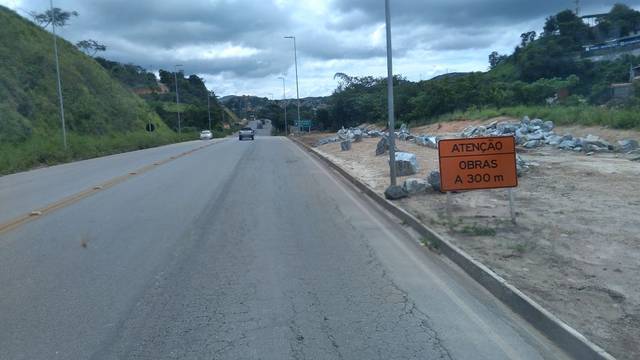
Region: Brazil
Coordinates: -19.877, -43.866